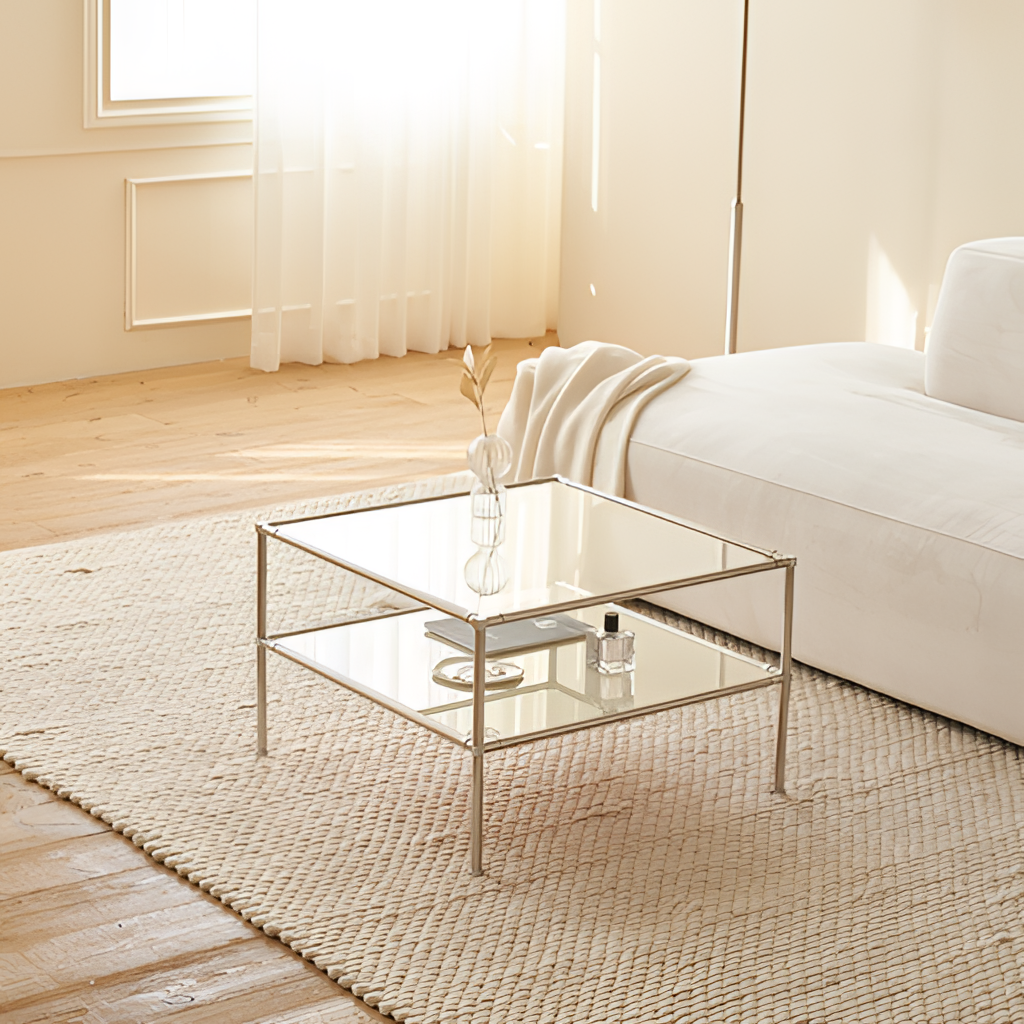
living room, metal coffee table, oak wood flooring, with parquet pattern, minimalist, paint wallpaper, with solid pattern